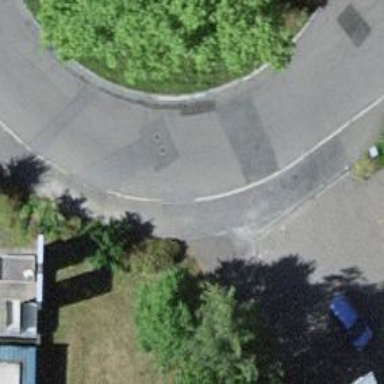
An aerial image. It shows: Sidewalk along the footway.